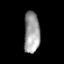
Tissue: prostate
Cell type: T cells
Senescence score: 0.2606
Nuclear area (px): 642
Mean DAPI intensity: 155.422